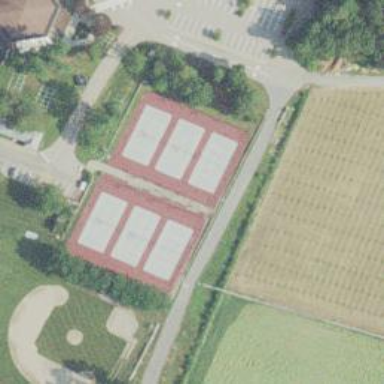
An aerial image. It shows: Tennis court on pitch designated for leisure land.